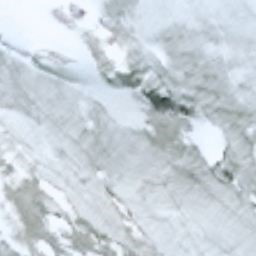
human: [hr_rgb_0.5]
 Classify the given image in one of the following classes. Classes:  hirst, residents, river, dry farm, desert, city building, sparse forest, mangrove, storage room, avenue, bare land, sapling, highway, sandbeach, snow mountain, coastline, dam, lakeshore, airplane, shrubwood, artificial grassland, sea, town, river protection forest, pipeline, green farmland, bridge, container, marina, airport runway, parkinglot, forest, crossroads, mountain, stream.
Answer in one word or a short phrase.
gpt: snow mountain